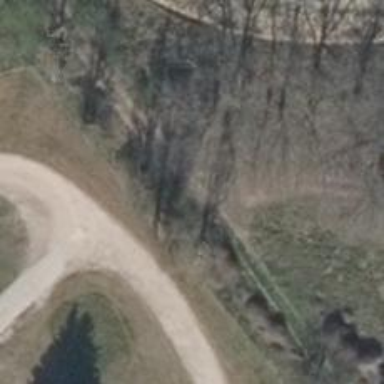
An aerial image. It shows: Grass track road with grade 5 tracktype.